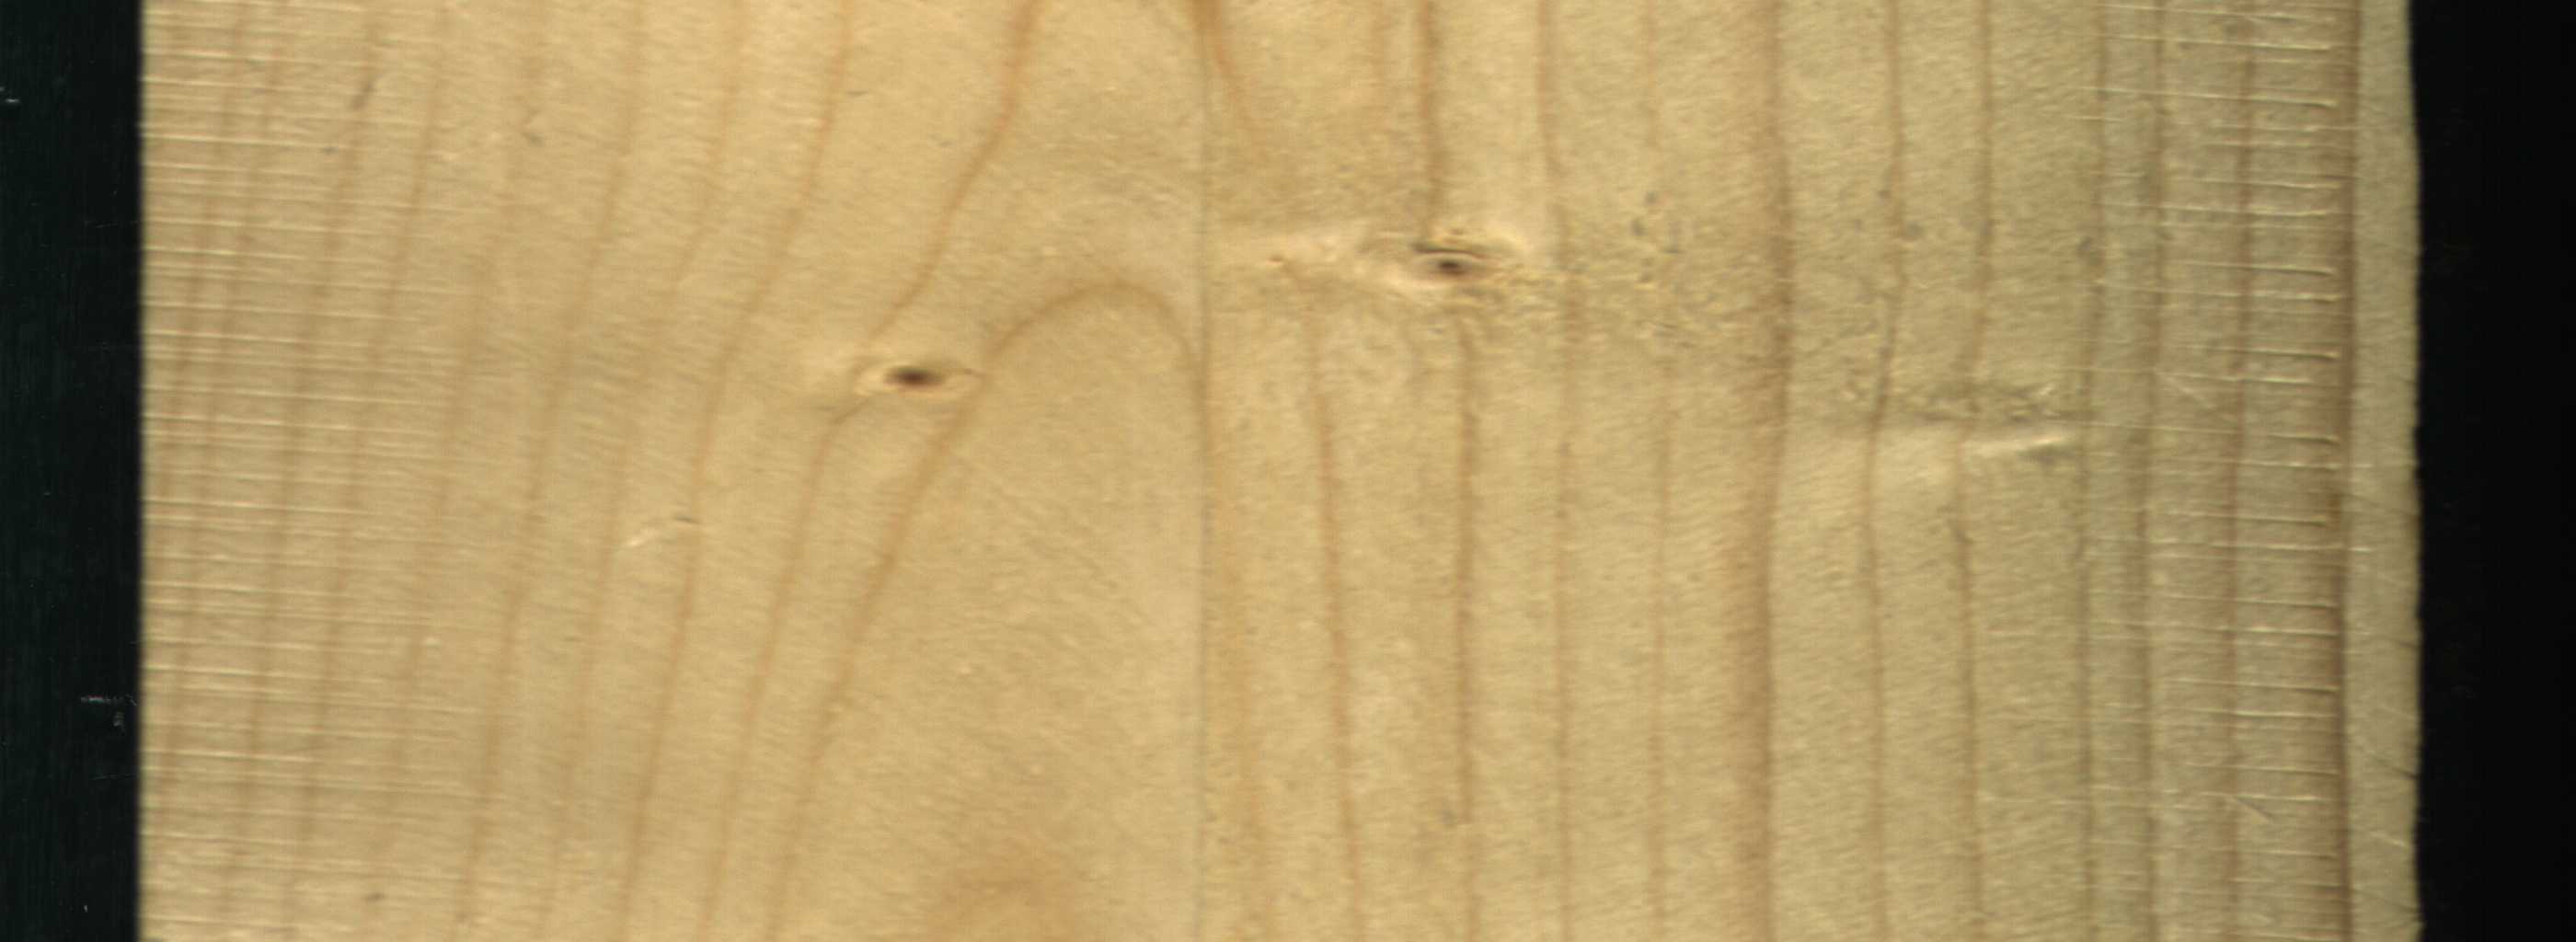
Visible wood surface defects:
Live_Knot
Live_Knot